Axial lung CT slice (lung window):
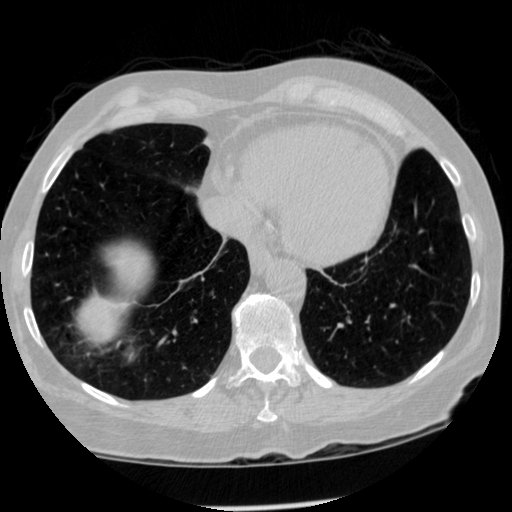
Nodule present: no